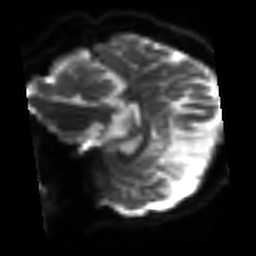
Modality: sbref
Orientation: sagittal
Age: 39
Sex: female
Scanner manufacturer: siemens
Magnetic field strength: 3 T
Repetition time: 3.2 s
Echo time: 0.081 s